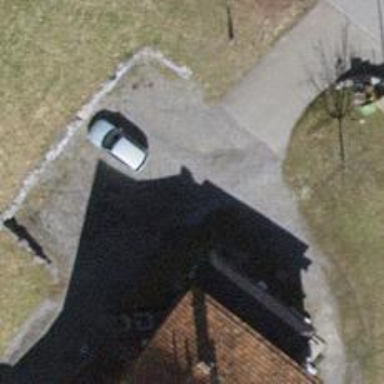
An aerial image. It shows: Gravel driveway for service vehicles.